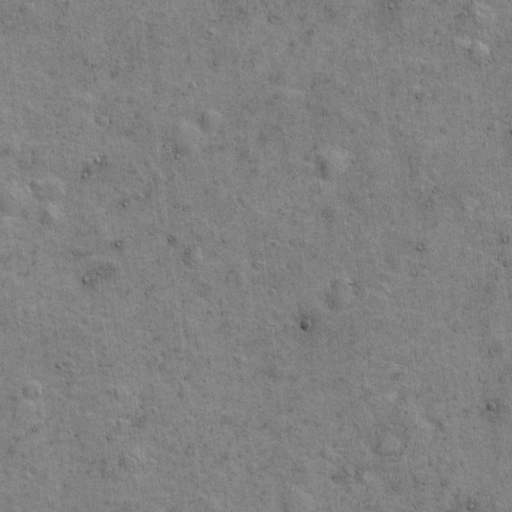
Classes present: Background